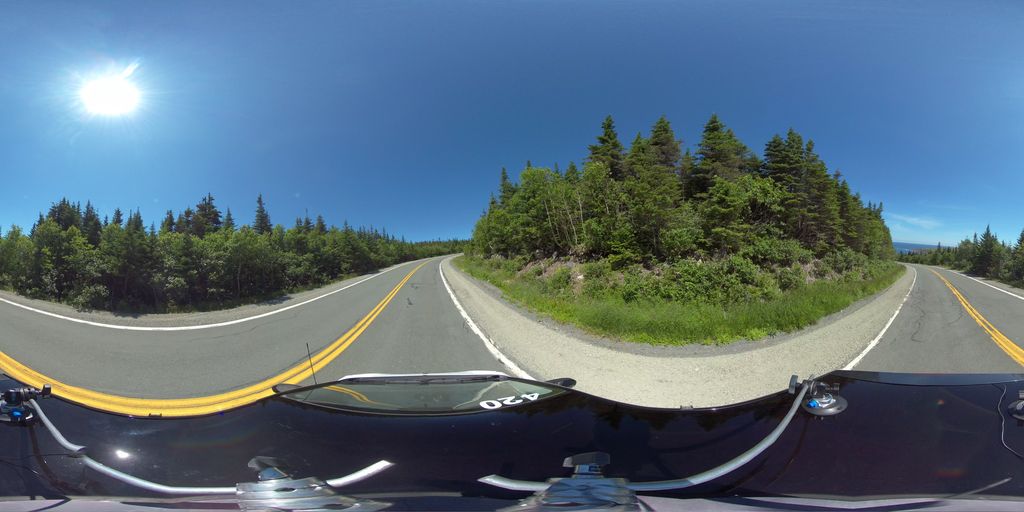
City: st_johns